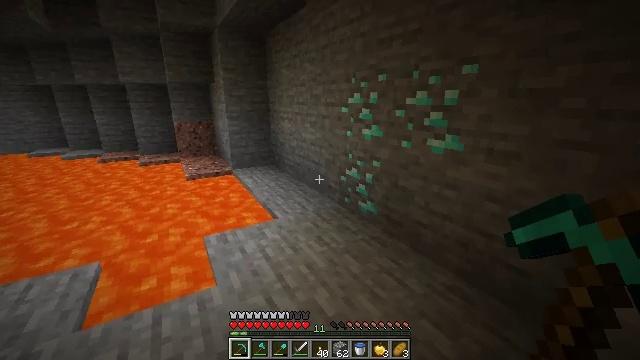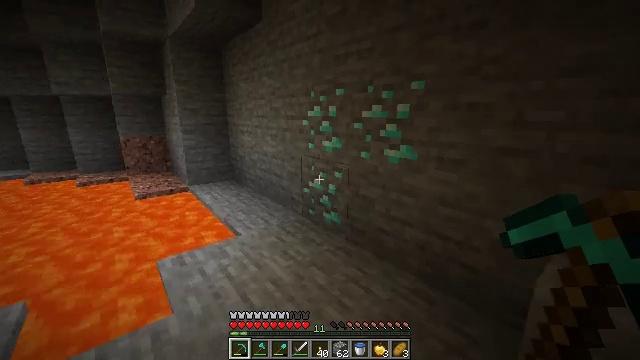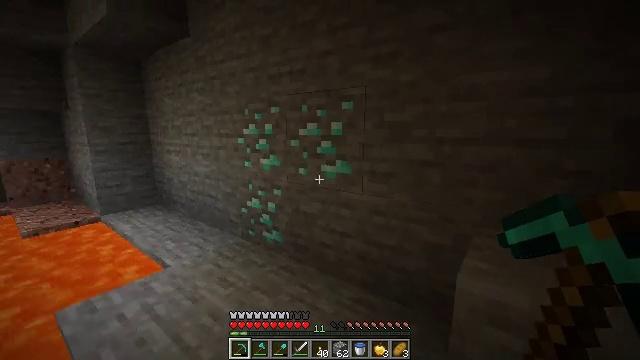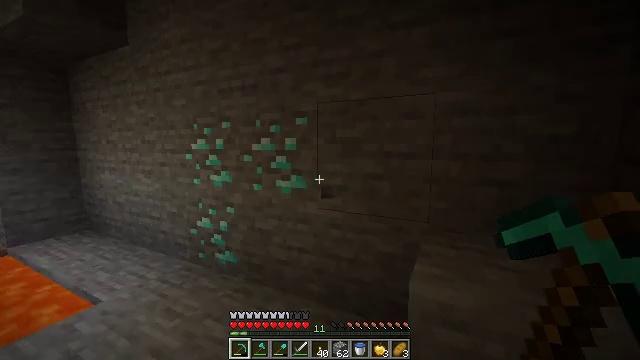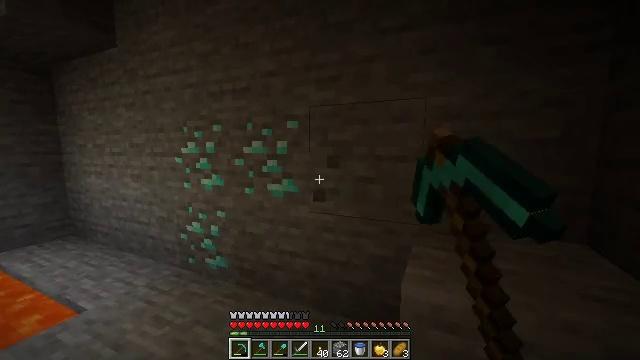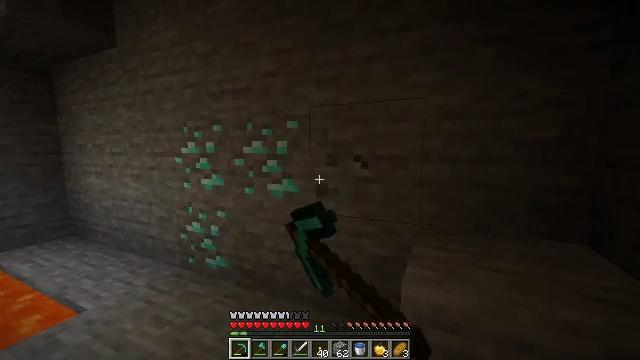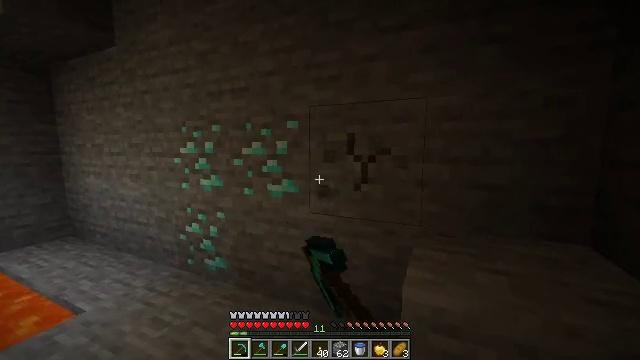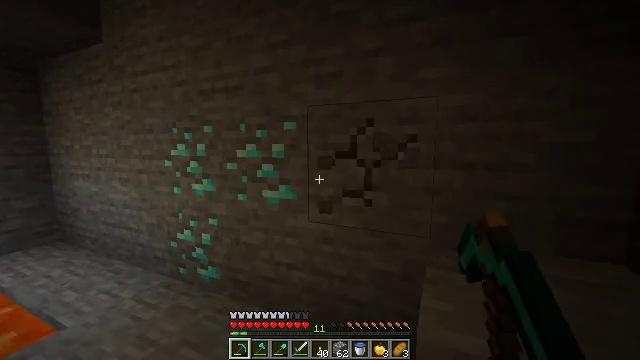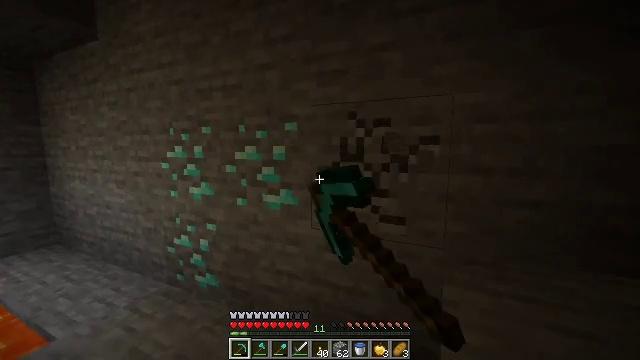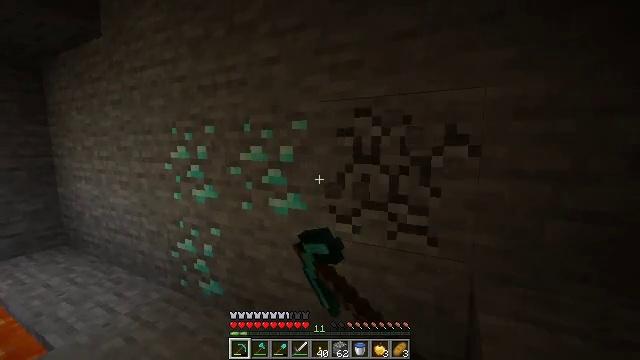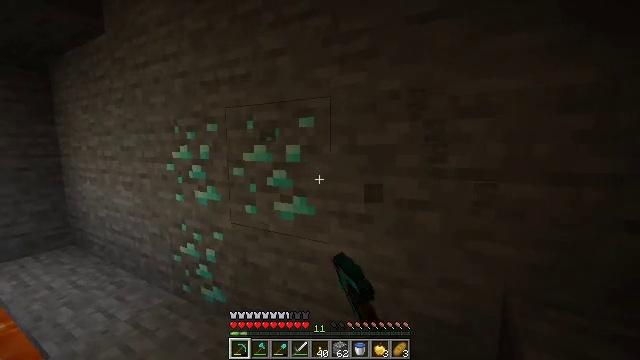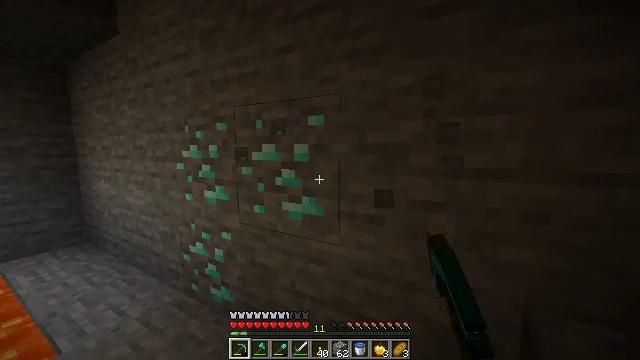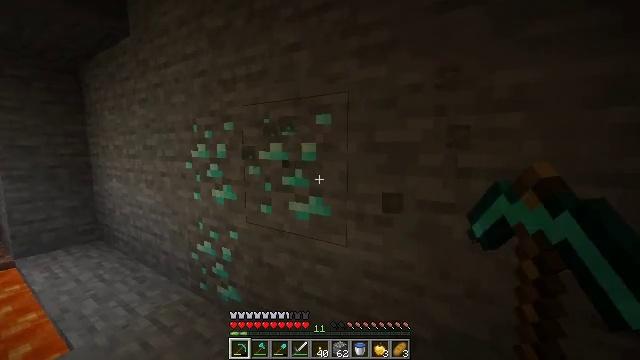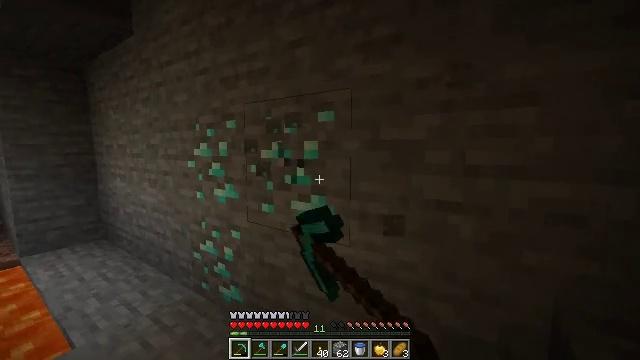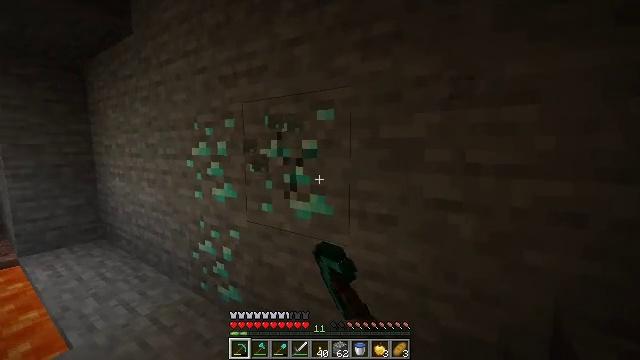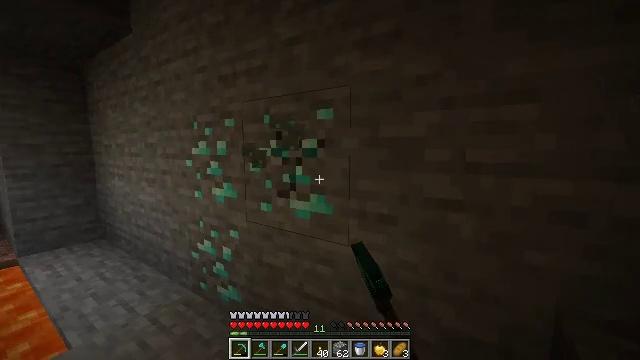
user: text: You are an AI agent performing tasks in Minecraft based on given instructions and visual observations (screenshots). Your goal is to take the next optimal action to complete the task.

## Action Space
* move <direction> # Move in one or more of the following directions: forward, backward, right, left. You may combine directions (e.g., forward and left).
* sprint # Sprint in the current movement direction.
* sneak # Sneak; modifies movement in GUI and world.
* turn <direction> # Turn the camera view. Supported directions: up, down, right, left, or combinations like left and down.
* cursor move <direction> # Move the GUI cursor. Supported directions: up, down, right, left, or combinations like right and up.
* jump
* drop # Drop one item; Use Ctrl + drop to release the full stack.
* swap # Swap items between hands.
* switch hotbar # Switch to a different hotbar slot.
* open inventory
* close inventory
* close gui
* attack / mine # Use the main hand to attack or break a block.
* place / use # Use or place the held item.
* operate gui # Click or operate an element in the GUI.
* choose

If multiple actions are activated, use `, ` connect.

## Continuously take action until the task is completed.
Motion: motion action
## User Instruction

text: Find and mine the diamond ore.
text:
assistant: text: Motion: turn right and up
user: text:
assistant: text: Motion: turn right and up
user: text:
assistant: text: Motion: turn right and up, attack / mine
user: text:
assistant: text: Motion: turn right, attack / mine
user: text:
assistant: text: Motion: attack / mine
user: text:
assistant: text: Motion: move forward, attack / mine
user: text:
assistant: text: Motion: move forward, attack / mine
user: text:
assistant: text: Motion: move forward, attack / mine
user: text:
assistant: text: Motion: move forward, turn left, attack / mine
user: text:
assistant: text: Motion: turn left, attack / mine
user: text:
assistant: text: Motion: turn left, attack / mine
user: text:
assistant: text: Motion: turn left, attack / mine
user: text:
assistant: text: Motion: attack / mine
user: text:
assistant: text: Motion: attack / mine
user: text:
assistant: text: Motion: attack / mine
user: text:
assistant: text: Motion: attack / mine
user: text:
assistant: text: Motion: attack / mine
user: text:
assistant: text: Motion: attack / mine
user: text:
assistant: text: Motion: attack / mine
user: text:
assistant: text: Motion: attack / mine
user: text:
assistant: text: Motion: turn left, attack / mine
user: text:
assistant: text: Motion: move forward, turn left, attack / mine
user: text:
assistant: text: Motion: move forward and move left, attack / mine
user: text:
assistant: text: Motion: move forward and move left, attack / mine
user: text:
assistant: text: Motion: move forward and move left, attack / mine
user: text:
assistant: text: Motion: move forward and move left, attack / mine
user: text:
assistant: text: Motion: turn right, attack / mine
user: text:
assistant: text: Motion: turn right, attack / mine
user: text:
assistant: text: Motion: turn right, attack / mine
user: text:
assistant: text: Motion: attack / mine